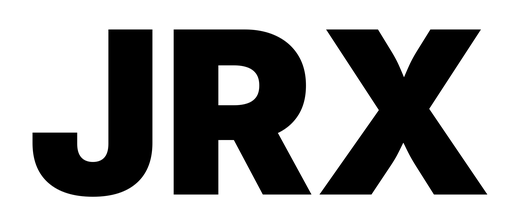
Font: Inter_Black